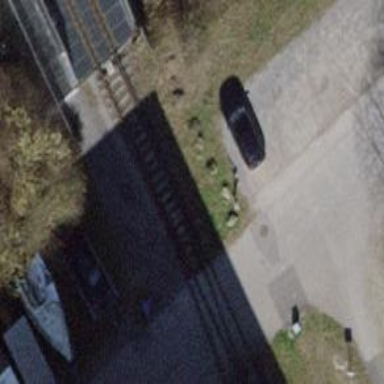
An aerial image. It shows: Railway switch.